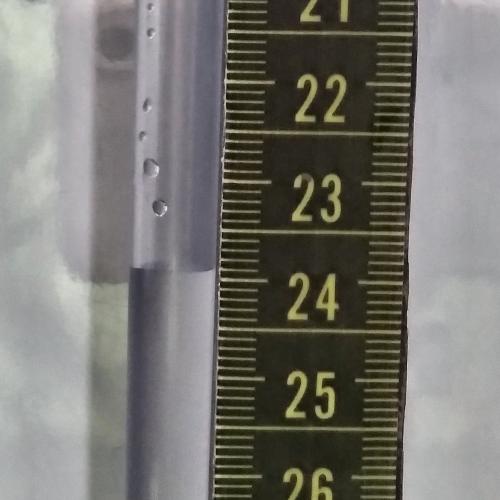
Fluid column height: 23.9 cm